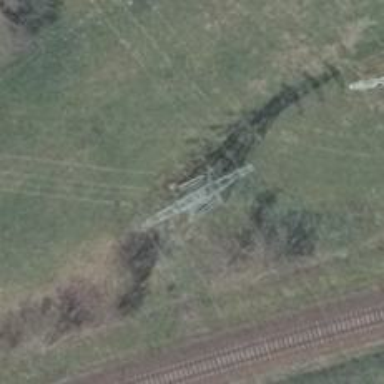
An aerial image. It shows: Power line with three cables.